Current action and preconditions to check: trajectory_clear

Your task: For each precondition in the list above, predict whether it will hold at this action.

Consider the current scene as observed from the mobile robot's camera, and analyze the predicted future states of all dynamic agents (e.g., people, animals, vehicles, or any moving entities) within the NEXT SECOND.

IMPORTANT: Only answer "very likely" if you are absolutely certain—based on strong, clear evidence—that a dynamic agent will violate the precondition in the predicted future state. Do NOT answer "very likely" for unlikely, ambiguous, or low-probability risks.

Ask yourself for each precondition: Is there a high probability, with clear and convincing evidence, that the predicted future states of any dynamic agent will interfere with the predicted future state of the currently executing action within the NEXT SECOND, causing that precondition to fail?

Assess the risk level based on these predictions. Use "likely" or "very likely" if motions create a clear risk of interference.

Use "neutral" or "improbable" if agents are nearby but their predicted paths are clearly diverging or non-conflicting.

Failure Risk Categories: "very improbable", "improbable", "neutral", "likely", "very likely"

Answer Format: Output ONLY the probability_of_failure value from these categories: "very improbable", "improbable", "neutral", "likely", "very likely"

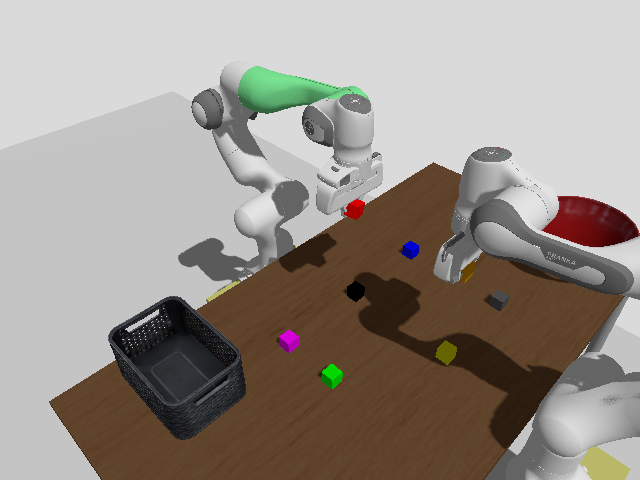

Answer: improbable